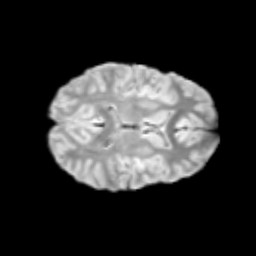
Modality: T2w
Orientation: axial
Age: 14
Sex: female
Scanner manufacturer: siemens
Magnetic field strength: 3 T
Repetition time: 3.8 s
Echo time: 0.07 s